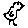
Label: bird